Question: I found this fiddle a mounth ago and I implemented it succesfully. It works like a charm except a specific scenario. If I resize the window, from very small to large, it becomes really obvious that the camera Projection Matrix doesn't get updated. This happens both on the jsFiffle example and in my implementation of it. Any possible fix? Thank you!
'''
onWindowResize = function(){
screenWidth = window.innerWidth;
screenHeight = window.innerHeight;
camera1.aspect = screenWidth / screenHeight;
camera2.aspect = camera1.aspect;
camera3.aspect = camera1.aspect;
camera1.updateProjectionMatrix();
camera2.updateProjectionMatrix();
camera3.updateProjectionMatrix();
renderer.setSize( screenWidth, screenHeight);
}
'''
Outline with effect composer demo: <URL>

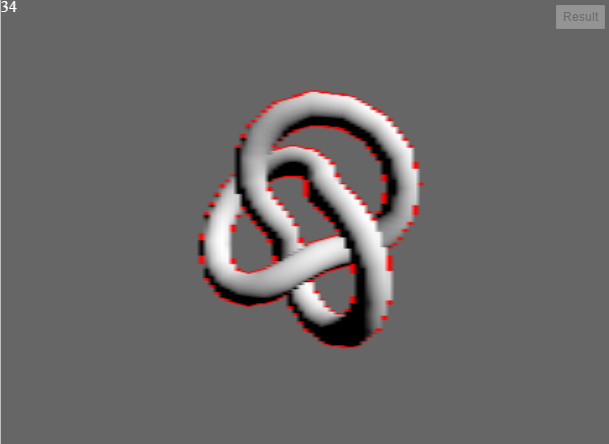
Answer: The 'renderTarget' (or targets) used by 'EffectComposer' is not being resized when the window is resized.
In your 'onWindowResize' callback, be sure to call both of the following methods:
'''
renderer.setSize( width, height );
composer.setSize( width, height );
'''
three.js r.71